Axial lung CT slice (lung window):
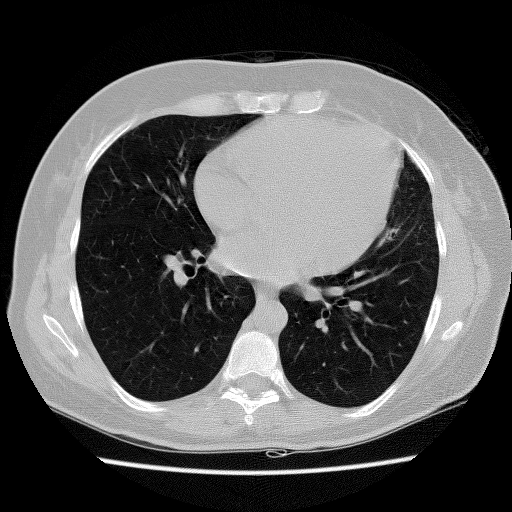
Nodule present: no